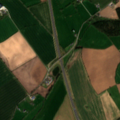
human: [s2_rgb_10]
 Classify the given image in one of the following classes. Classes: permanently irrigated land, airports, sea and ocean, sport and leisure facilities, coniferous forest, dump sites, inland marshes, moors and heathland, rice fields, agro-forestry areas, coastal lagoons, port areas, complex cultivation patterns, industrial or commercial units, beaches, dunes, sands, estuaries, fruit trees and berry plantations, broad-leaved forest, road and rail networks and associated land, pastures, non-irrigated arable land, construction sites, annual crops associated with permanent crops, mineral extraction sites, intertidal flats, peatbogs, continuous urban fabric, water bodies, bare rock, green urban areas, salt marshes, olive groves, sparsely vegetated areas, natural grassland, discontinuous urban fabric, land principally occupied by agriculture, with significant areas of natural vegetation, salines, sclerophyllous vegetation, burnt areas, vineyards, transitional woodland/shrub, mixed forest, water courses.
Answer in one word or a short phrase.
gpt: non-irrigated arable land, pastures